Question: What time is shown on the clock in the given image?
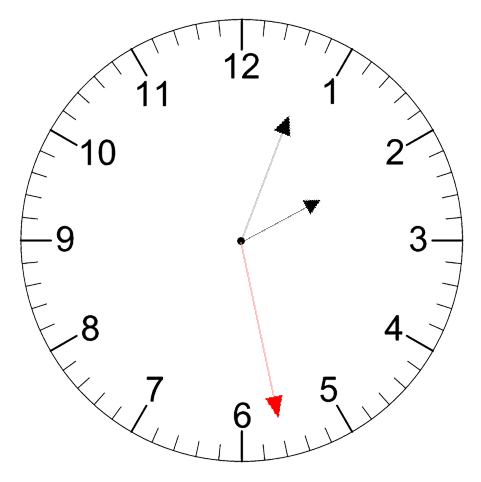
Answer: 02:03:28